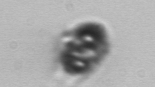
Label: Mesodinium